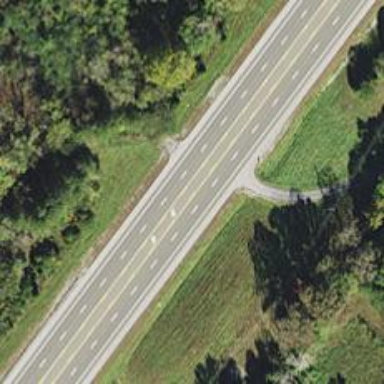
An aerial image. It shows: Trunk highway.